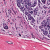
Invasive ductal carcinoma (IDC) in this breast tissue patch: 0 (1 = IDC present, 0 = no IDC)